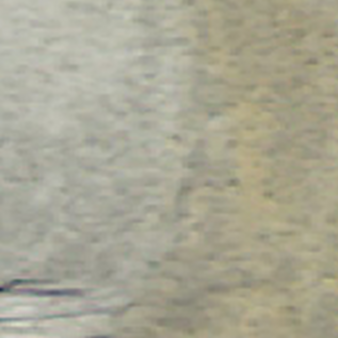
Label: other